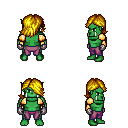
a pixel art fantasy rpg character, male body template, orc, green skin, gold arm armor, magenta pants, blonde swoop hairstyle, metal gloves, four views (front, back, left, right), 2x2 character sprite sheet, small pixel art, hard edges, no anti-aliasing